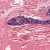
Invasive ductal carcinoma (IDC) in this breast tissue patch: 0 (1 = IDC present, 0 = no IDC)